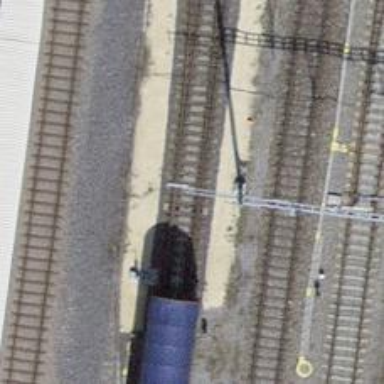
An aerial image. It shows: Railway switch.